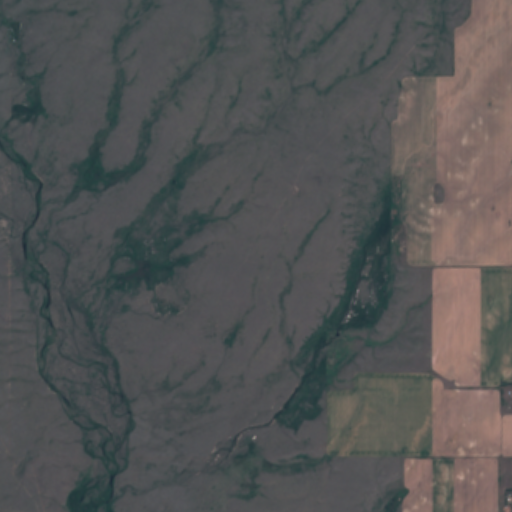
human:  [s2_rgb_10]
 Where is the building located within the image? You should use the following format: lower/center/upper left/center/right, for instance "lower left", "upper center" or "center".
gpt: The building is located in the lower right of the image.
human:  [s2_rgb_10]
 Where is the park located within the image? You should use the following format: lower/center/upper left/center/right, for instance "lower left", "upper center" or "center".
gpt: There is no park in the image.